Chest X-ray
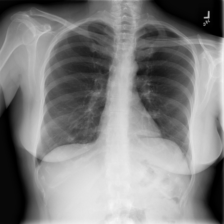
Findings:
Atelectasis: negative
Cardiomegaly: negative
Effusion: negative
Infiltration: negative
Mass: negative
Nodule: negative
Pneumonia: negative
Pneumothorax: negative
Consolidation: negative
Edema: negative
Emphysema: negative
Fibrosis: negative
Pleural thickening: negative
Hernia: negative